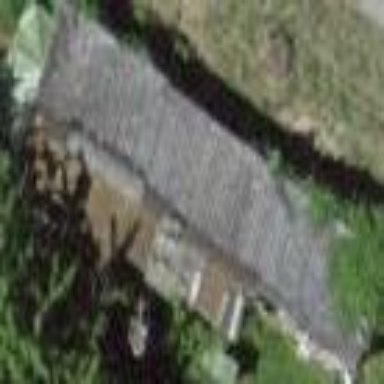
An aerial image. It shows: Shed building.